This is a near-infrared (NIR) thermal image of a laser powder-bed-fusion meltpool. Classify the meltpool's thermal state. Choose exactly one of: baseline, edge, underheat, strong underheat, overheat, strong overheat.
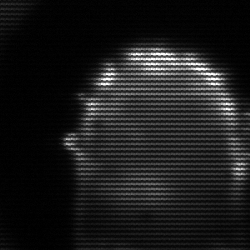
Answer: baseline